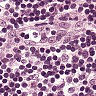
Metastatic tissue present: no